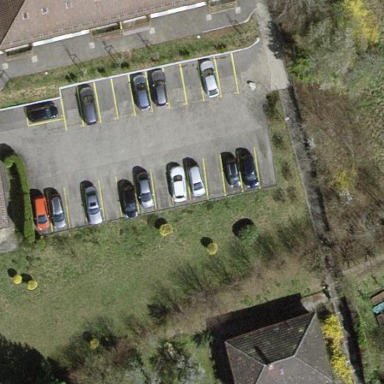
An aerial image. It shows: Parking space is available.